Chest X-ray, AP view. Patient: 59 years old, sex F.
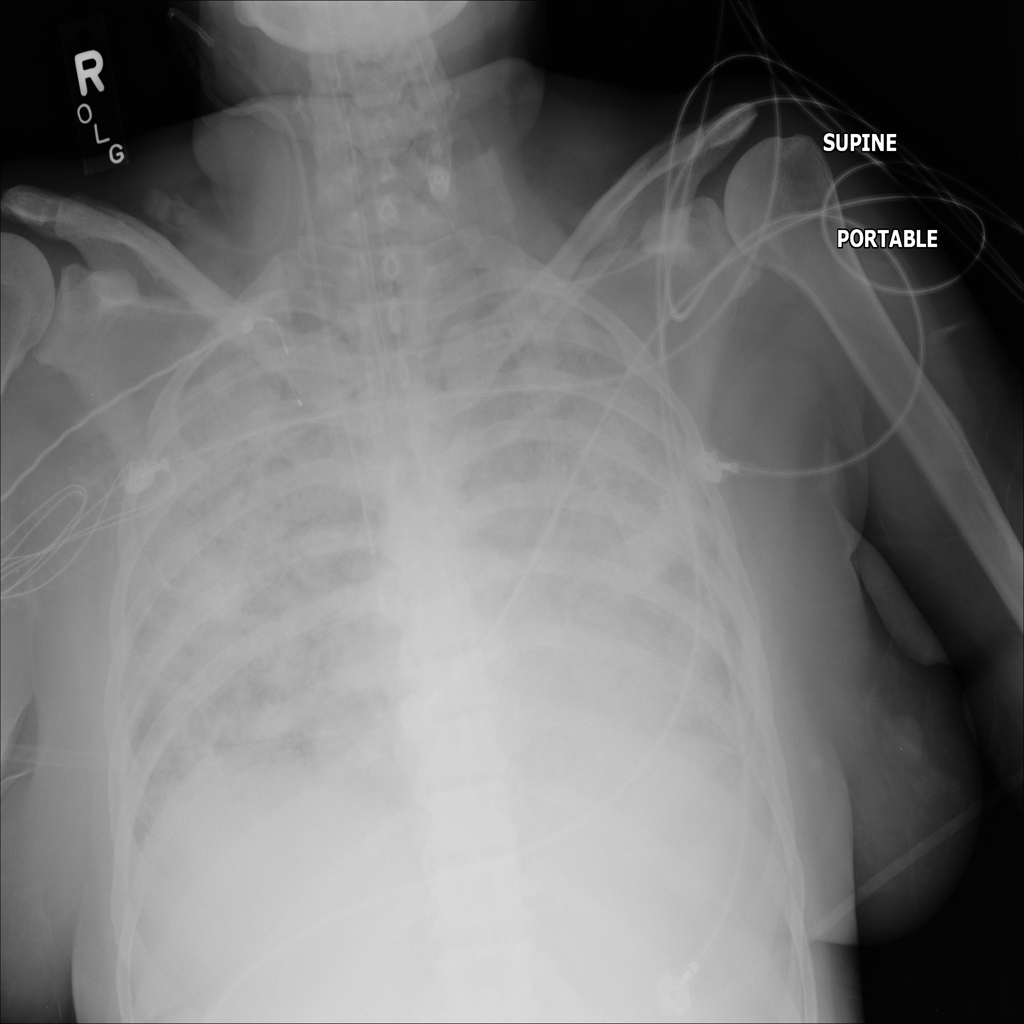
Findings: No Finding